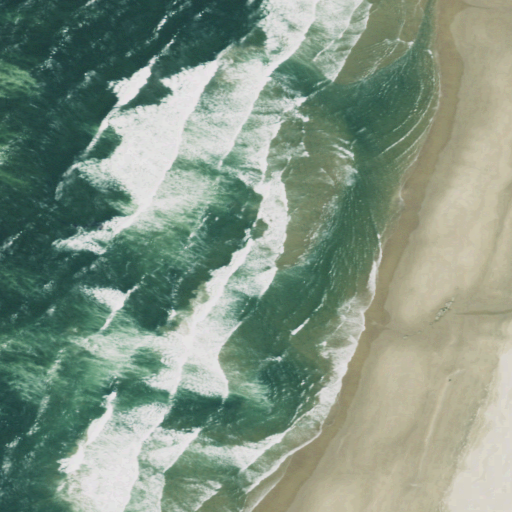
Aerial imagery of beach in Oregon named Moolack Beach containing open water, barren land, and herbaceous wetlands